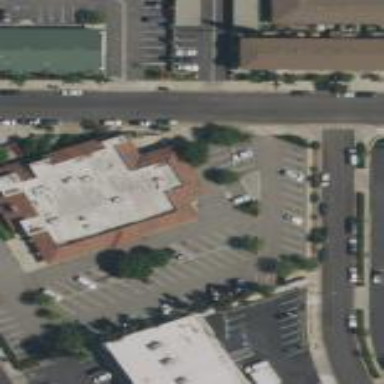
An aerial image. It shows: Clinic building offering healthcare services.